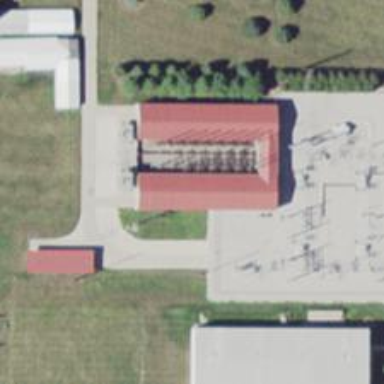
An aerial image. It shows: Generator is pictured.